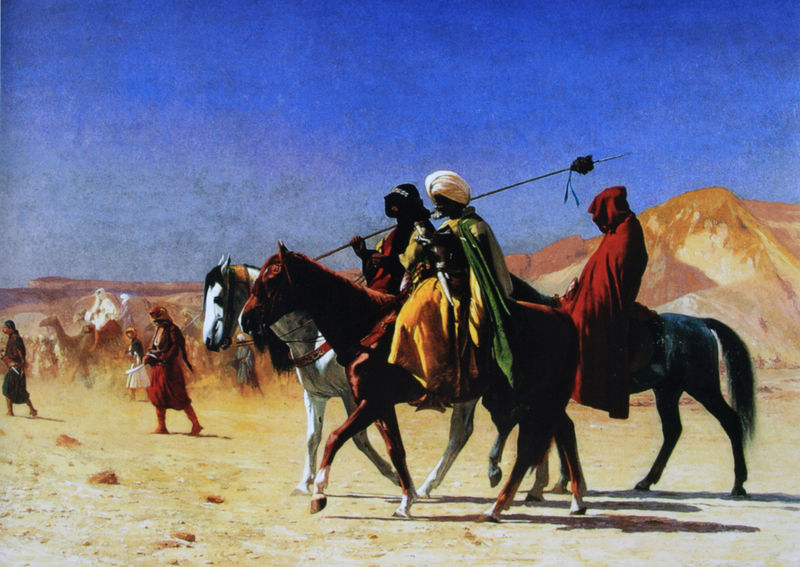
Titel: Arabs crossing the desert
Künstler: Jean-Léon Gérôme
Standort: London
Institution: Mathaf Gallery
Schlagwörter: berg, blau, felsen, gruppe, himmel, schatten, weiß, gelb, grün, menschen, ocker, sand, braun, bunt, frau, hintergrund, licht, männer, orange, rot, beige, steine, ferne, hügel, sonne, gewand, gold, mantel, gewänder, pferd, pferde, reiter, stock, hufe, zaumzeug, stab, heiß, trocken, berge, dünen, hitze, sahara, wüste, lanze, dunkelrot, karawane, schwarze, orient, wandern, waffen, waffe, staub, schritt, schimmel, treiber, nüstern, dolch, krieger, umhänge, mohr, speer, schweife, gefangener, turban, arabien, wanderung, araber, kapuze, ägypten, kamel, knallig, knäuel, beduinen, kapuzen, kamele, von rechts nach links, nomaden, trockenheit, mähnen4, orinetalisch, sanddühne